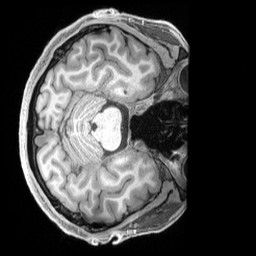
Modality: T1w
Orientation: axial
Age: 23
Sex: male
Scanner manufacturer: siemens
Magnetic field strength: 3 T
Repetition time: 2.4 s
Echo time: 0.00222 s